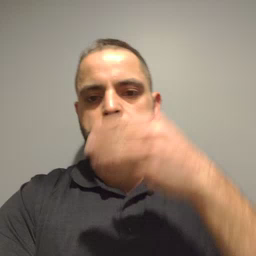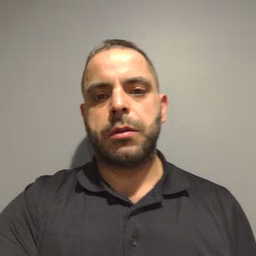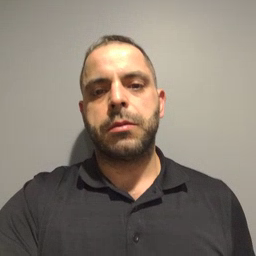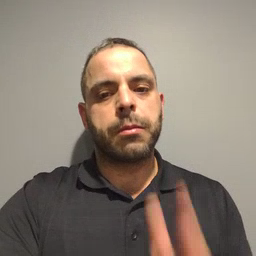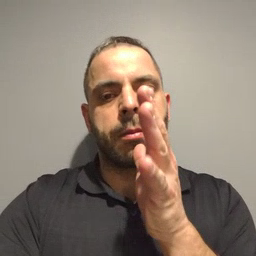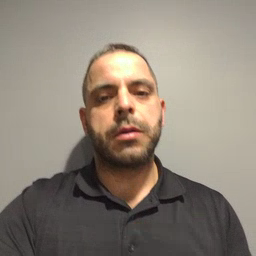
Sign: mom